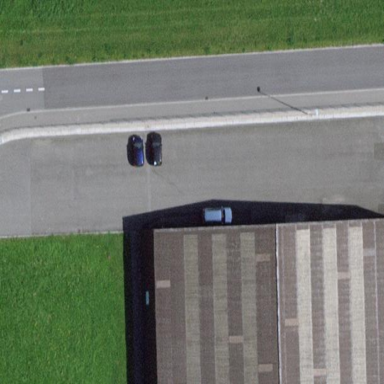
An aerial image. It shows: Parking area with surface.